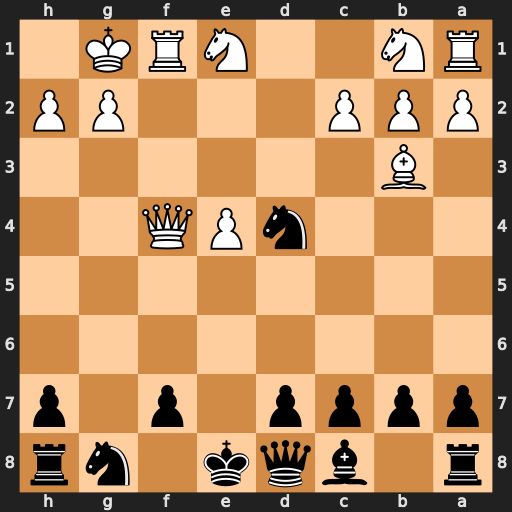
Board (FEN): r1bqk1nr/pppp1p1p/8/8/3nPQ2/1B6/PPP3PP/RN2NRK1
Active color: b
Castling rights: kq
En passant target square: -
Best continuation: Ne2+ Kh1 Nxf4